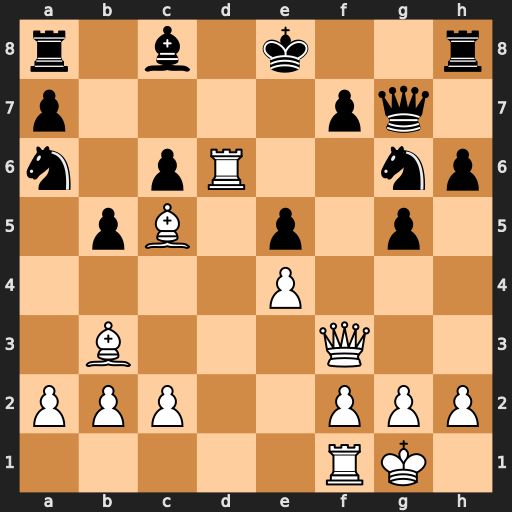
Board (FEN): r1b1k2r/p4pq1/n1pR2np/1pB1p1p1/4P3/1B3Q2/PPP2PPP/5RK1
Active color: w
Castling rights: kq
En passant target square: -
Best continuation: Bxf7+ Qxf7 Rd8+ Kxd8 Qxf7